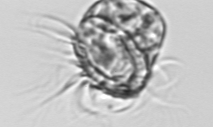
Label: Leegaardiella_ovalis